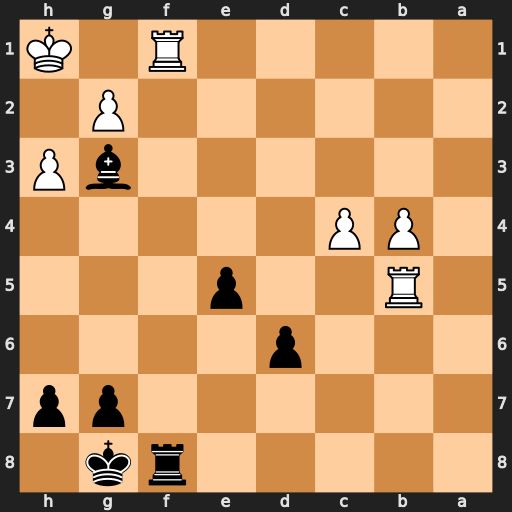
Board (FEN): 5rk1/6pp/3p4/1R2p3/1PP5/6bP/6P1/5R1K
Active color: b
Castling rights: -
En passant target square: -
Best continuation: Rxf1#